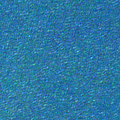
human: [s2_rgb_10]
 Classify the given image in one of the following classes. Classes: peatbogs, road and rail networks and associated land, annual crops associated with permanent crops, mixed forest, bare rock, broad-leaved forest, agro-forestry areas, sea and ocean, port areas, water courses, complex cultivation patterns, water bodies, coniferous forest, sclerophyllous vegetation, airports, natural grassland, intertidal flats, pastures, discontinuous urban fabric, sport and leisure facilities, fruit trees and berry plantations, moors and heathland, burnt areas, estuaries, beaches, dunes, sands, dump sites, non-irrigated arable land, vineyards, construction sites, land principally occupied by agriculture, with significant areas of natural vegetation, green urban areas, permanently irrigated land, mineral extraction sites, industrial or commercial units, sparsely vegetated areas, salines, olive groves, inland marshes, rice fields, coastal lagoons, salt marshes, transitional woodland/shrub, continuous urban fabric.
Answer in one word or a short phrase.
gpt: sea and ocean